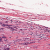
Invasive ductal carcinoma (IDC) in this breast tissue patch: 1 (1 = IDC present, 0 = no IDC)